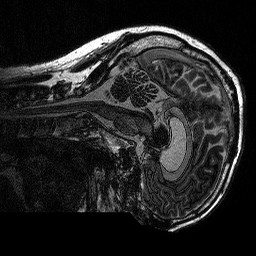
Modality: MP2RAGE
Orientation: sagittal
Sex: male
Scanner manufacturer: siemens
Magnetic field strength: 3 T
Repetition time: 5 s
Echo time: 0.00292 s